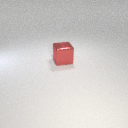
large red metal cube